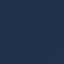
Land use / land cover class: SeaLake